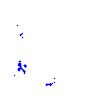
Particle: kaon